Question: So I have am trying to make a transparent navBar similar to this youtube video.
<URL>
However for some reason when I follow the steps my navBar turns out like this

Which continues over into the rootVC to really destroy my view and my UI.
This is my viewDidLoad in the VC that controls it. I don't know what would be the problem tbh
'''
override func viewDidLoad() {
super.viewDidLoad()
self.navigationController?.navigationBar.setBackgroundImage(UIImage(), for: .default)
self.navigationController?.navigationBar.shadowImage = UIImage()
self.navigationController?.navigationBar.isTranslucent = true
setupVc()
}
'''
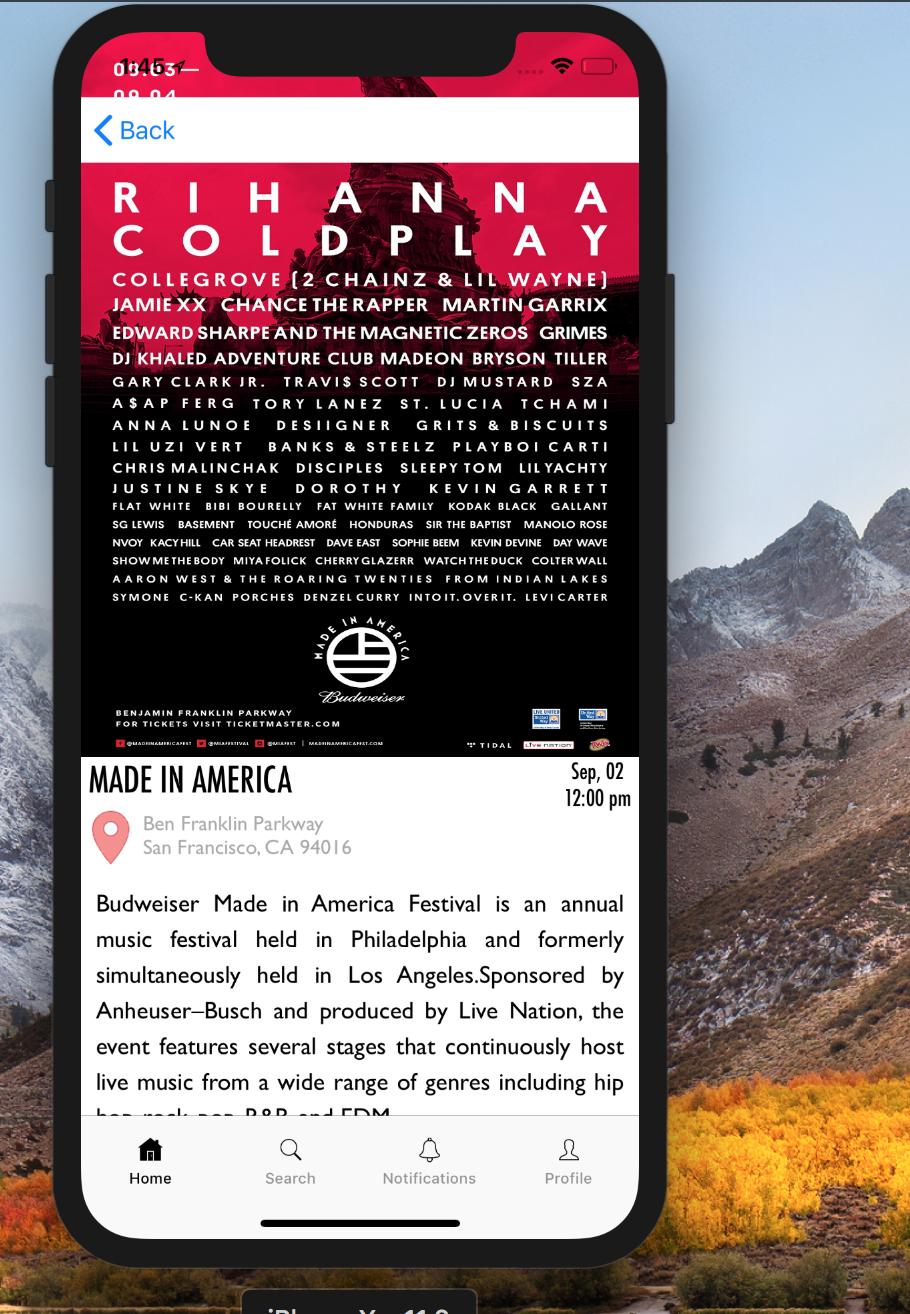
Answer: This will make your 'Navbar' transparent -
'''
override func viewWillAppear(_ animated: Bool) {
self.navigationController!.navigationBar.setBackgroundImage(UIImage(), for: UIBarMetrics.default)
self.navigationController?.navigationBar.shadowImage = UIImage()
self.navigationController?.navigationBar.isTranslucent = true
self.navigationController!.navigationBar.backgroundColor = UIColor.clear
}
'''